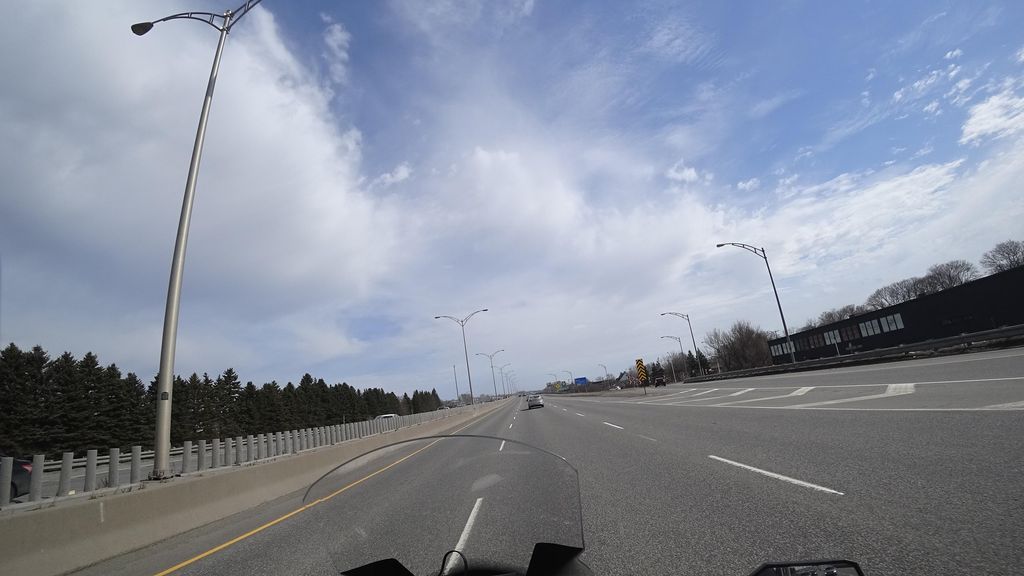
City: quebec_city